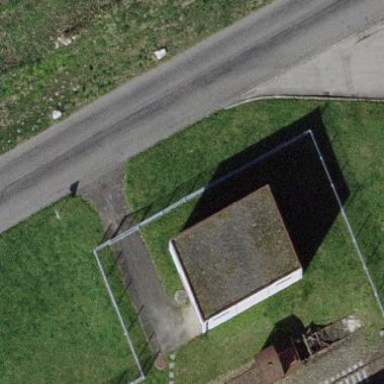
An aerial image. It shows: Industrial building with flat roof.